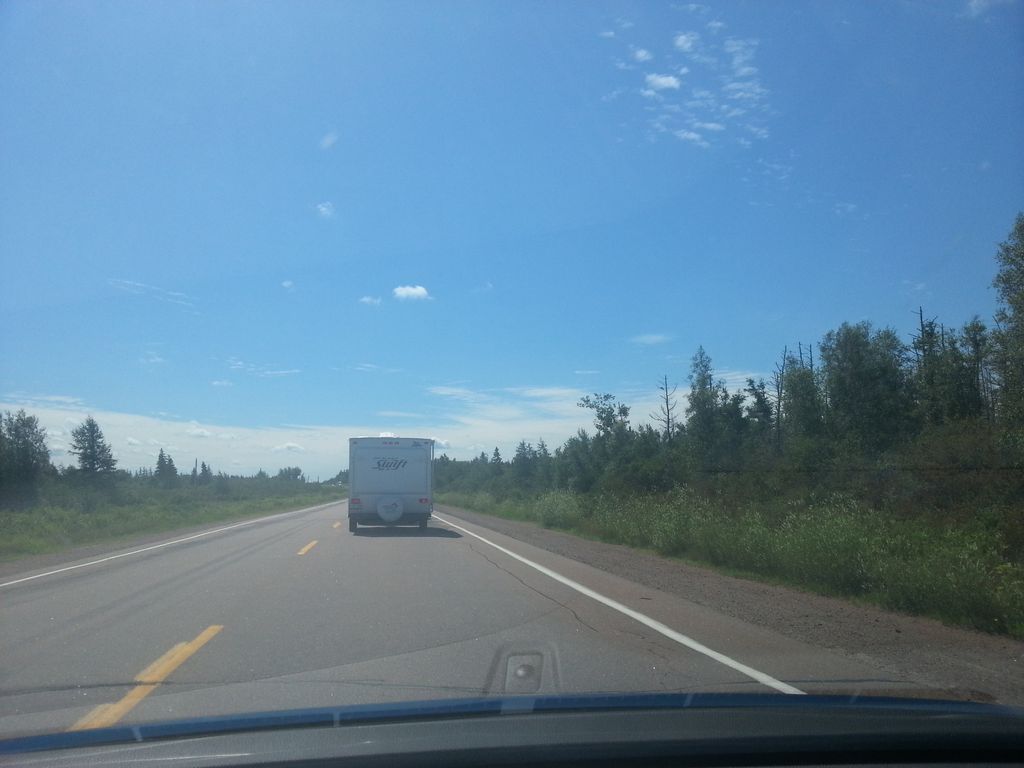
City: charlottetown